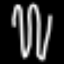
Label: fork